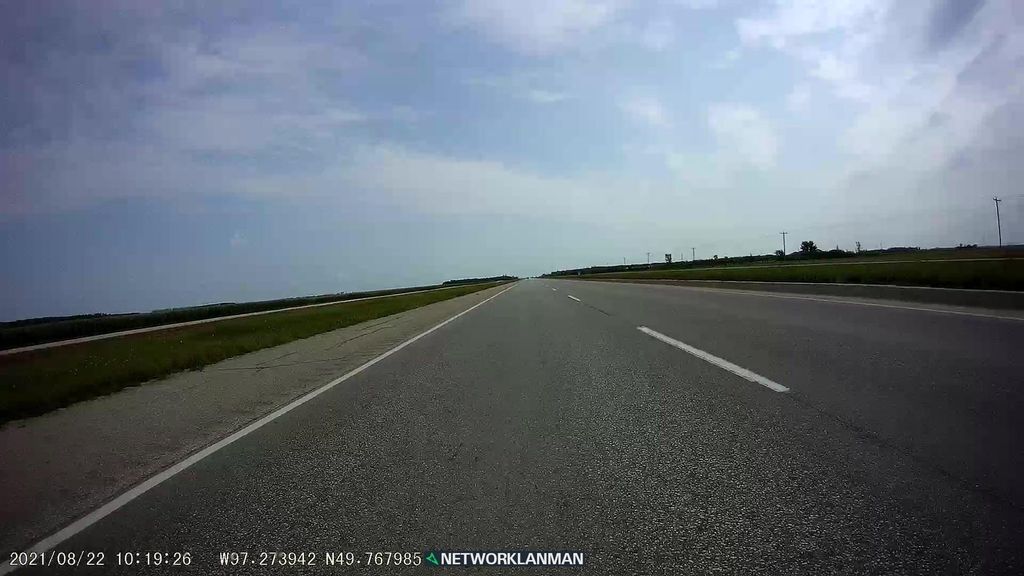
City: winnipeg